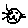
Label: cat